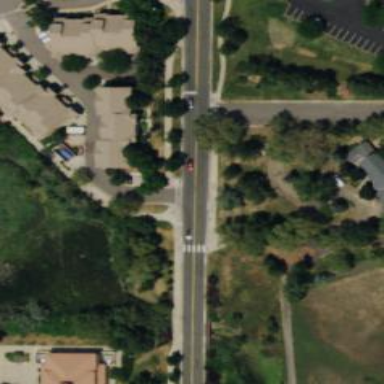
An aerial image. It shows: Marked crossing with zebra road marking.